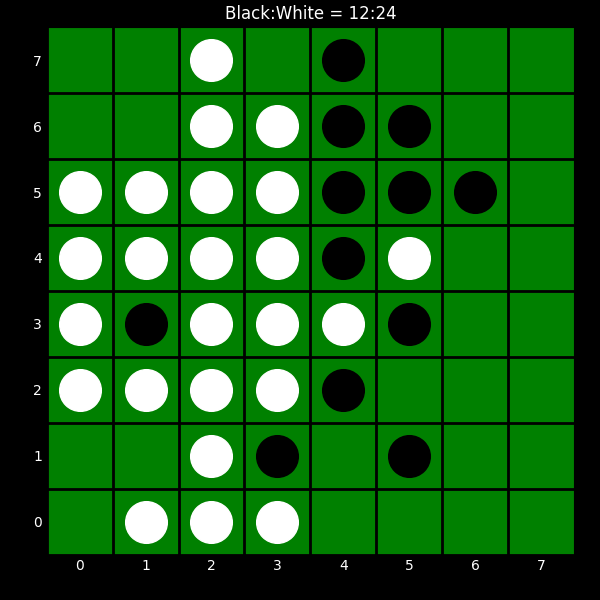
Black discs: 12
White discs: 24